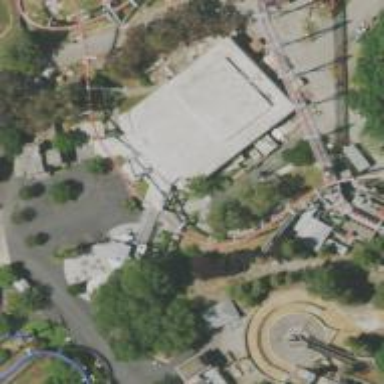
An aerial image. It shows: Thrilling roller coaster attraction.